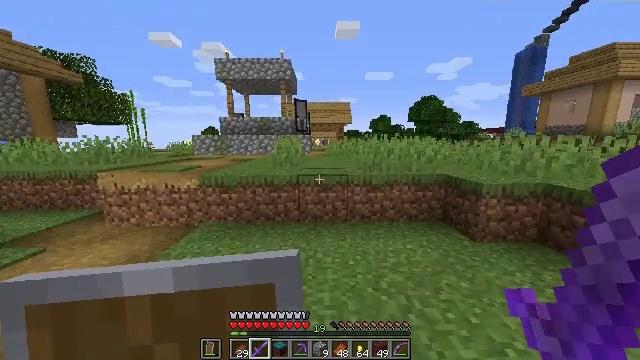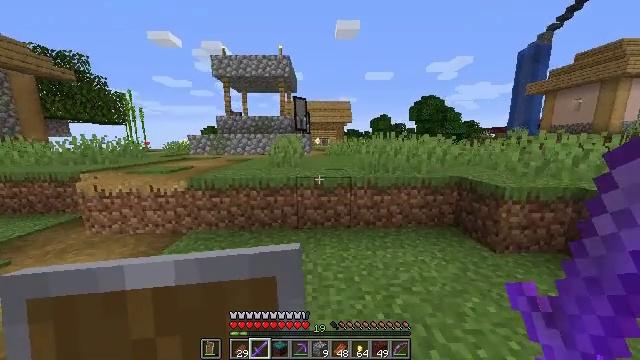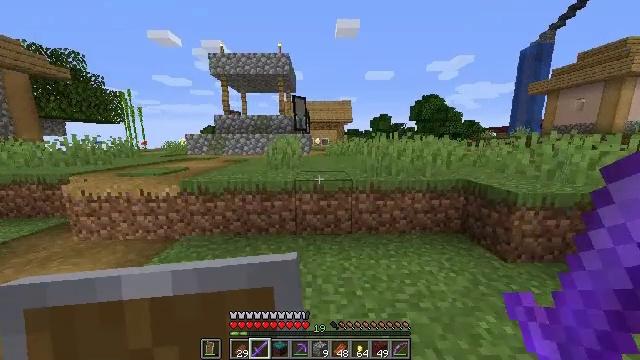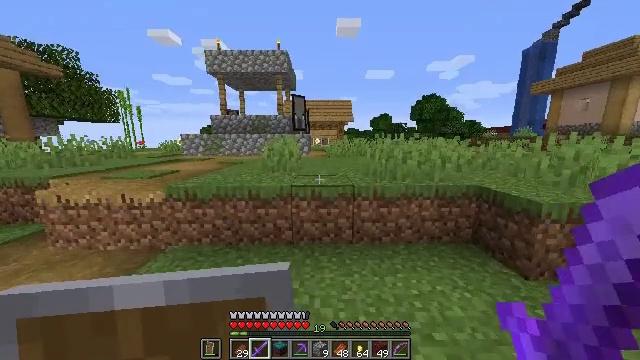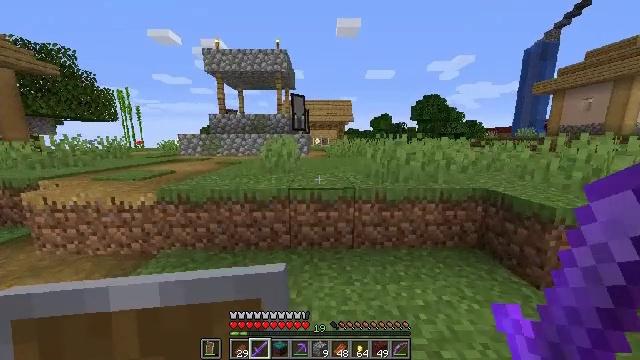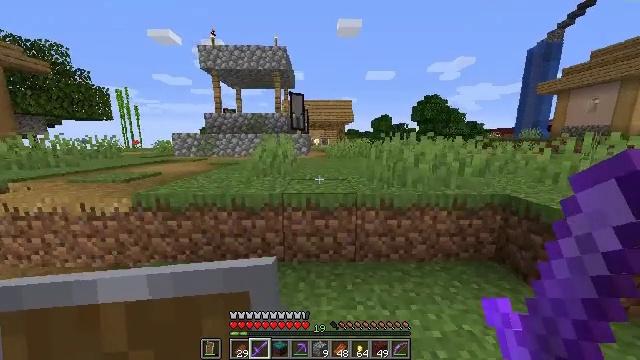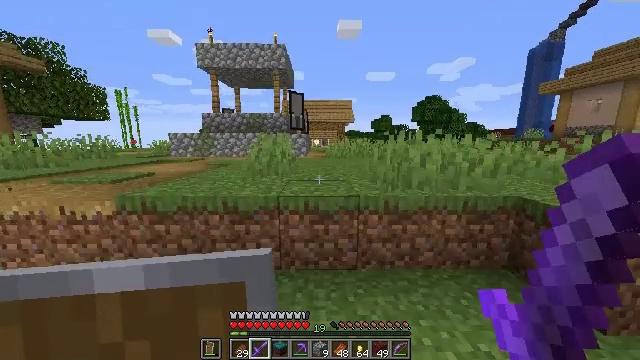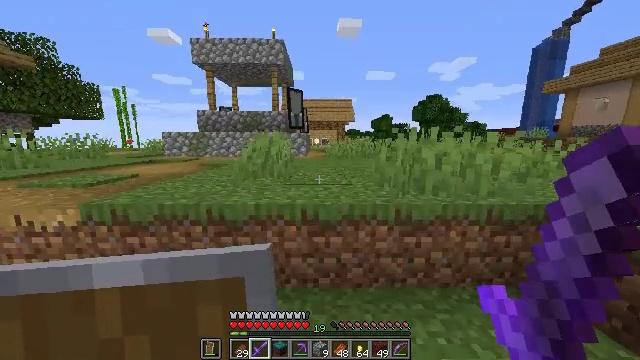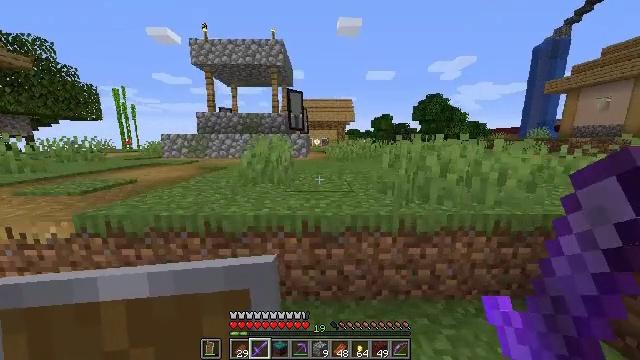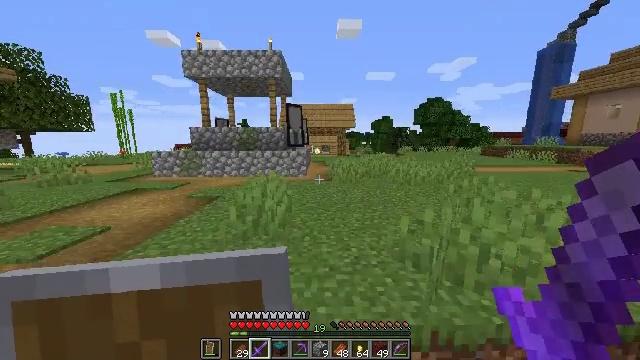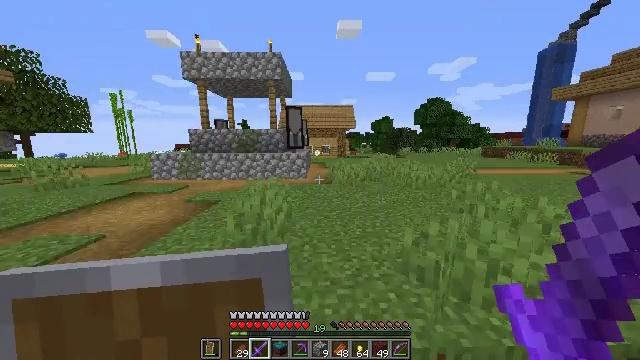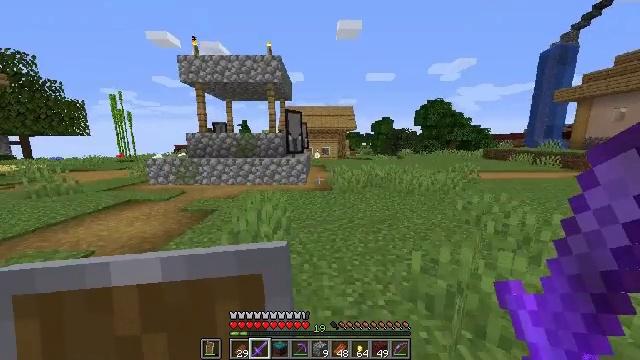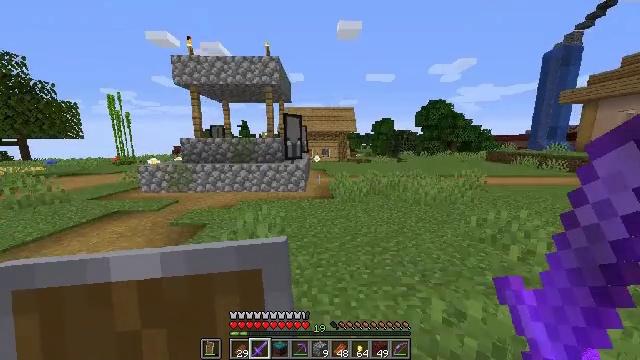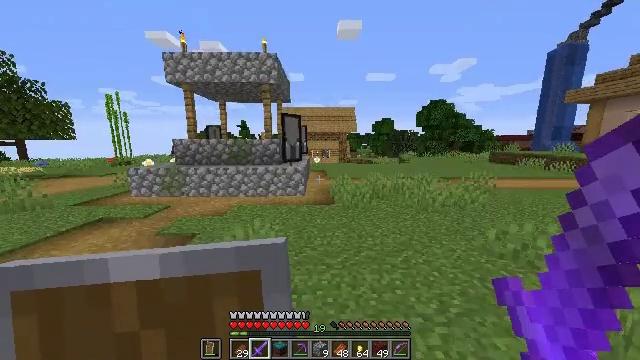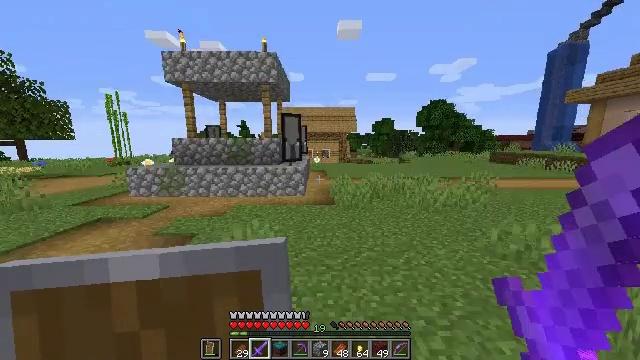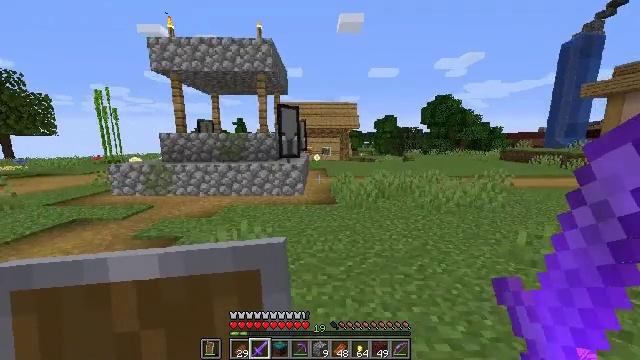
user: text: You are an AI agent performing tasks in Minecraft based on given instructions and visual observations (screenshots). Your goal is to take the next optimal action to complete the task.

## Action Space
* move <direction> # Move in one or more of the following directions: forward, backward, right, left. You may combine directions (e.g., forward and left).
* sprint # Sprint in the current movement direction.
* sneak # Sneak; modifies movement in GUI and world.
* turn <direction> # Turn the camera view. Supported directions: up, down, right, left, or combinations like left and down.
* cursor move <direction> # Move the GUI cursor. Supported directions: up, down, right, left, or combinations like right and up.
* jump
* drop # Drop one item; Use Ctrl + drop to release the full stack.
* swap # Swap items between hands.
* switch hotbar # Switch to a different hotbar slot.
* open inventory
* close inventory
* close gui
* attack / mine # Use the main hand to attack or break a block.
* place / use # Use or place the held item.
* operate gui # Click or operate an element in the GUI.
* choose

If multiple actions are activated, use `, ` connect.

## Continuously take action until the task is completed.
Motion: motion action
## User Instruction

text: Clear away tall grass.
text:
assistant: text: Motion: move forward
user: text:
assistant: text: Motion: move forward
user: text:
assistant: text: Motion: move forward
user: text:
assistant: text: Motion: move forward
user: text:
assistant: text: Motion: move forward
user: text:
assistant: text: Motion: move forward
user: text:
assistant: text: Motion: move forward
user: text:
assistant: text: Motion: move forward, jump
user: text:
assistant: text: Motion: move forward, jump
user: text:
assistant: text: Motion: move forward, jump
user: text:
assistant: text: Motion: move forward, jump
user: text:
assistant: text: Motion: move forward
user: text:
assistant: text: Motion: move forward
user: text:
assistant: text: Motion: no_op
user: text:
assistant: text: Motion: no_op
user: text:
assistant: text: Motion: no_op
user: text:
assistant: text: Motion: no_op
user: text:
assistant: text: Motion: no_op
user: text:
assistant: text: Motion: no_op
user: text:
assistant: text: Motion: no_op
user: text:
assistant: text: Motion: no_op
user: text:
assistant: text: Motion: no_op
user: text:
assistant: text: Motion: no_op
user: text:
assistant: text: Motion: no_op
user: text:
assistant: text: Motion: jump
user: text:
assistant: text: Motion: jump
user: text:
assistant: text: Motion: move forward, jump
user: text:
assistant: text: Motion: move forward, jump
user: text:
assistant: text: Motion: move forward, turn right, jump
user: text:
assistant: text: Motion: move forward, jump